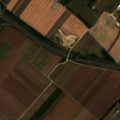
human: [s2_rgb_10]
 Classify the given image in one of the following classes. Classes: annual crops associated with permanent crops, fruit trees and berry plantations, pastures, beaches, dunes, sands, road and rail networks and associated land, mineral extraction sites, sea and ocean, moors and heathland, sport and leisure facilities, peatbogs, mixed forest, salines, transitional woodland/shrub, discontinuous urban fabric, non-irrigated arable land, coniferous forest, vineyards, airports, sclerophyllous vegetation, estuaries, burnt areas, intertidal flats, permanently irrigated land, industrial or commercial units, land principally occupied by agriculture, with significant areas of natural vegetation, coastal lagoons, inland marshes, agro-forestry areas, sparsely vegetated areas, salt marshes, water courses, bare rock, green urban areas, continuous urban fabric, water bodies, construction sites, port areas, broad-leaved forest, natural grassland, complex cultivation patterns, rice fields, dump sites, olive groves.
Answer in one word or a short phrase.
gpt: discontinuous urban fabric, mineral extraction sites, non-irrigated arable land, broad-leaved forest